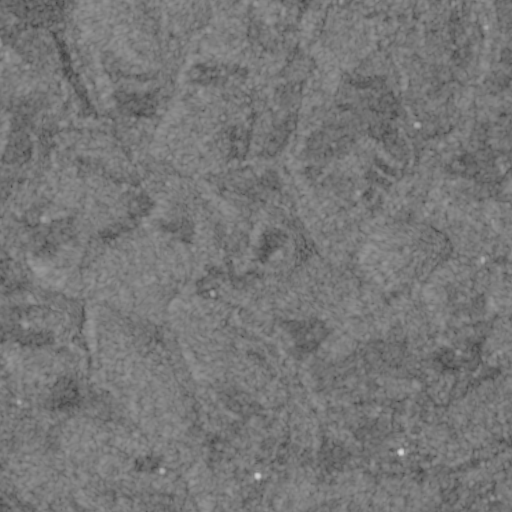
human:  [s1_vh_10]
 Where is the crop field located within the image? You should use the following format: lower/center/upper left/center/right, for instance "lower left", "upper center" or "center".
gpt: The crop field is located in the lower right of the image.
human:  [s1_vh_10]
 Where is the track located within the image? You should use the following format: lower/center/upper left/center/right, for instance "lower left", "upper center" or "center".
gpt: There is no track in the image.

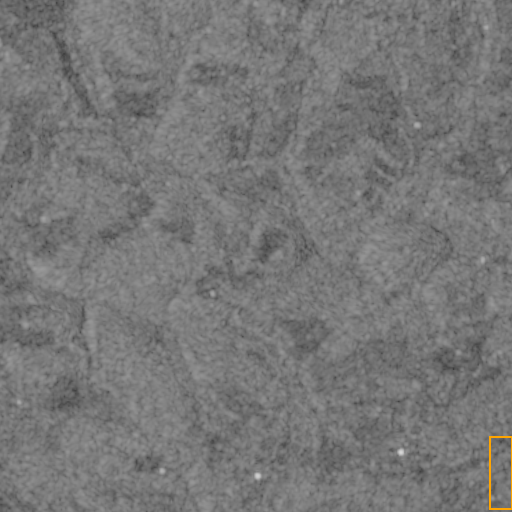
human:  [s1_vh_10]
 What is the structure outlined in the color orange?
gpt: The structure outlined in orange is a crop field.
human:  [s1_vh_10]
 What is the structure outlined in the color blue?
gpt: There is no blue outline.